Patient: sex M, age 29
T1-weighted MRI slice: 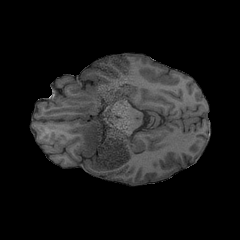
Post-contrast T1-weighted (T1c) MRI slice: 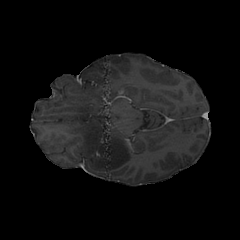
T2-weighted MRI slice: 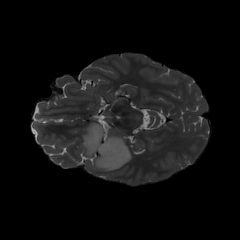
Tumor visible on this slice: yes
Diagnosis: Astrocytoma, IDH-mutant
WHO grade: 2